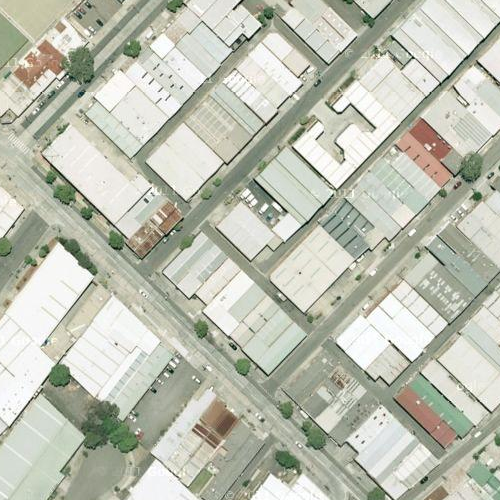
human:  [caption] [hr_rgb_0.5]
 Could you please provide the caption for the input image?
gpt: Lots of warehouses and white buildings in the industrial area with a square pond in the middle .

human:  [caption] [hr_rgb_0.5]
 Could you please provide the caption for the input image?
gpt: Many different warehouses arranged neatly in the industrial area with some roads go through .

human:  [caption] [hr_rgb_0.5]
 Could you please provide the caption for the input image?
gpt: Some roads go through the industrial area with a square pond in the middle .

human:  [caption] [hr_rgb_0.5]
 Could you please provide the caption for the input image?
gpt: Many warehouses arranged neatly in the industrial area with a square pond in the middle .

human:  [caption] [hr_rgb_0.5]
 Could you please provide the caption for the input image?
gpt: Many warehouses arranged neatly in the industrial area with a square pond in the middle .